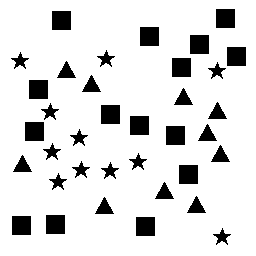
Squares: 15
Triangles: 10
Stars: 11
Total shapes: 36